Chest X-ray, PA view. Patient: 53 years old, sex M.
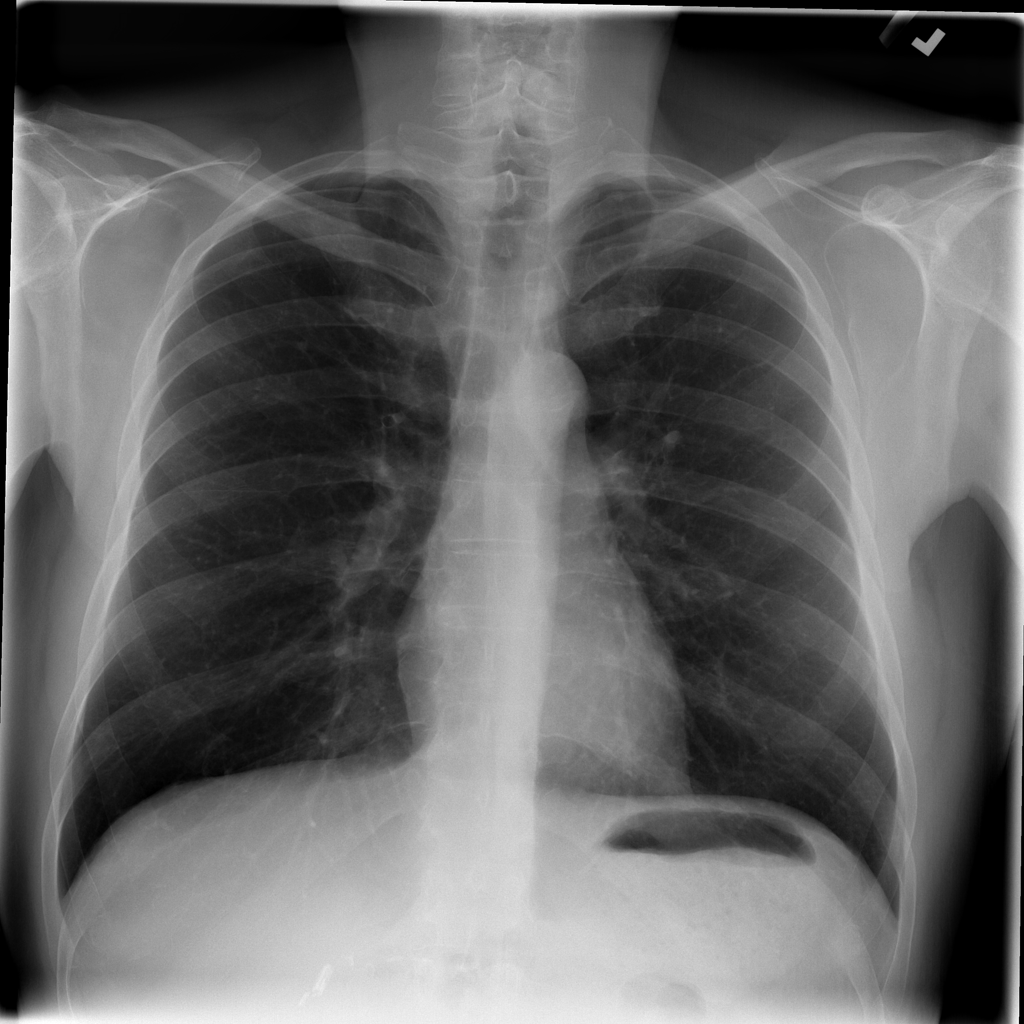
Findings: No Finding